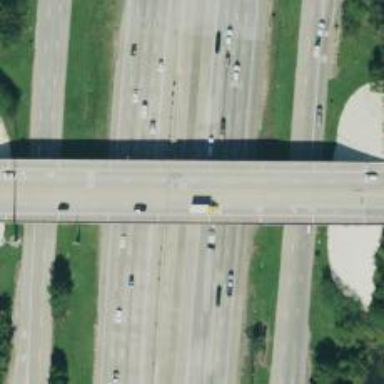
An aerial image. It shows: Primary highway bridge.